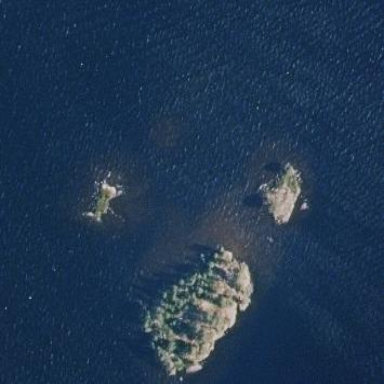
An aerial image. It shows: Islet.